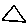
Label: triangle